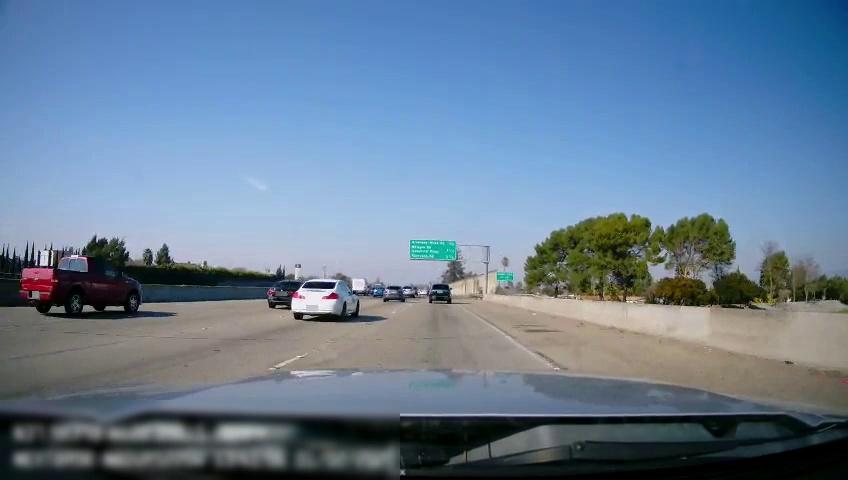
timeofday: Day
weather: Sunny
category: Drivable Space
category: Vehicles | SUV
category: Vehicles | SUV
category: Vehicles | SUV
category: Vehicles | Car
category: Vehicles | Van
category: Vehicles | Car
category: Vehicles | Car
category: Vehicles | Truck
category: Lanes | Current Lane
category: Lanes | Current Lane
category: Traffic | Signs